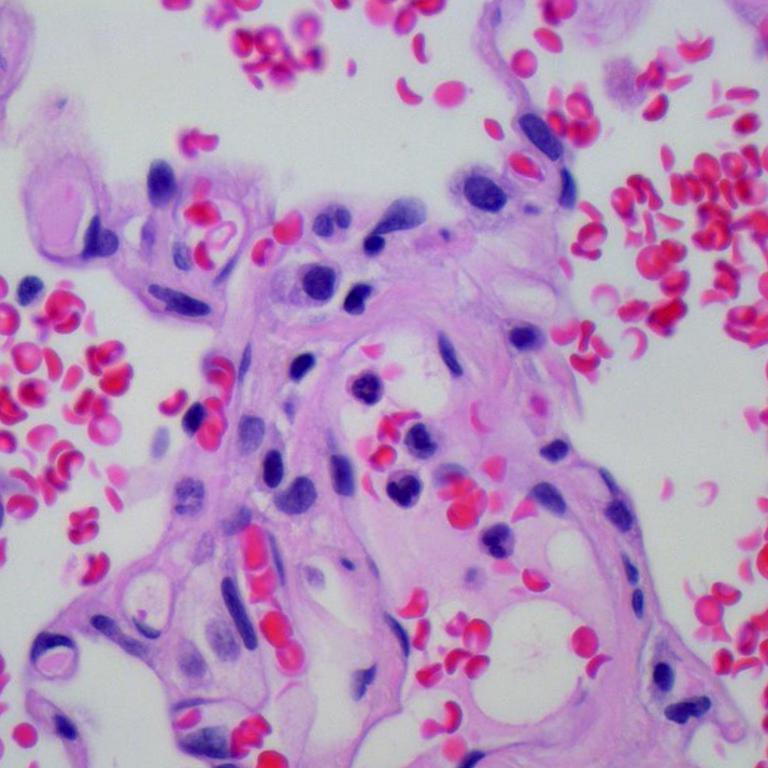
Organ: lung
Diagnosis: benign